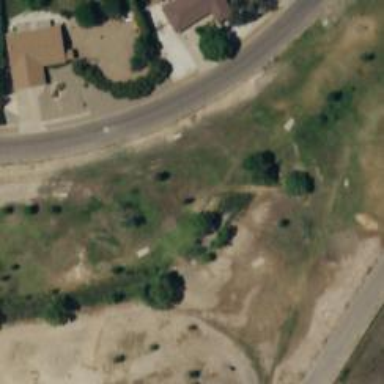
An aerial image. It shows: Disc golf tee area.